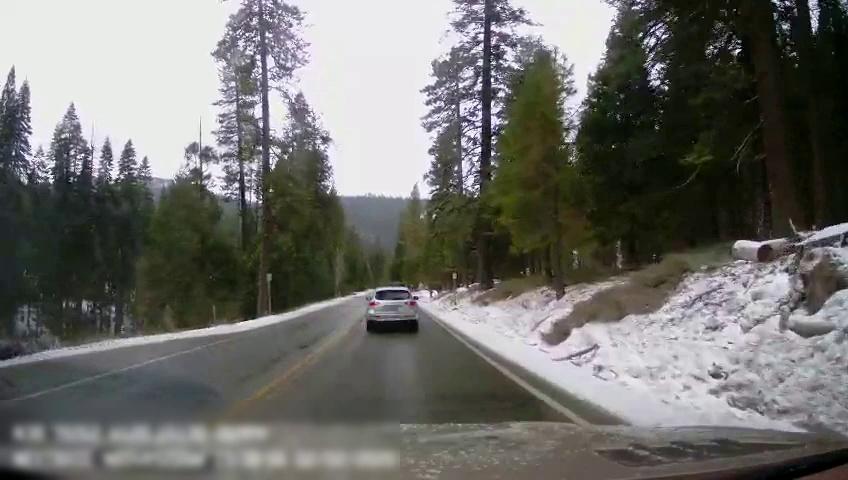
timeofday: Day
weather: Snowy
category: Drivable Space
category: Vehicles | Truck
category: Vehicles | SUV
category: Lanes | Current Lane
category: Lanes | Opposite Lane
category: Lanes | Current Lane
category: Lanes | Opposite Lane